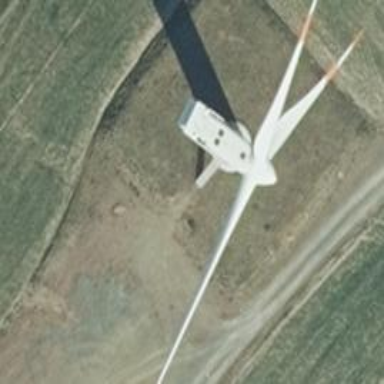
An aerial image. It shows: Wind generator powered by horizontal-axis wind turbine.